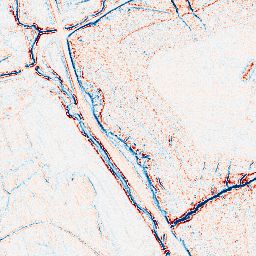
Category: edge_preserving
Decomposition family: anisotropic_diffusion
Decomposition parameters: iterations: 5
kappa: 30
gamma: 0.1
Upsampling method: cubic_mitchell
Upsampling parameters: scale: 8
Upsampling scale: 8